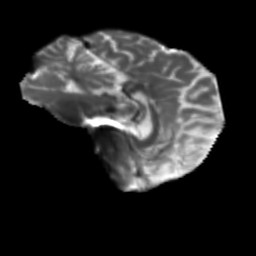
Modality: T2w
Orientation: sagittal
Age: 59
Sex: female
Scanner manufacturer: siemens
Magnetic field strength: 3 T
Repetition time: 5.25 s
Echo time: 0.08 s